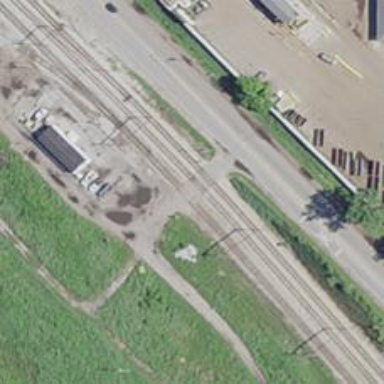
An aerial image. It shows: Railway level crossing.